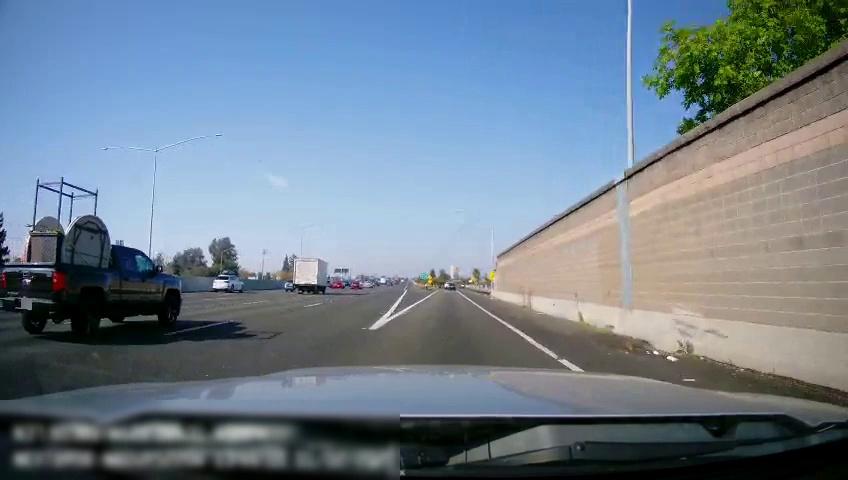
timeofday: Day
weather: Sunny
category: Drivable Space
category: Vehicles | Truck
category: Vehicles | Truck
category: Vehicles | Car
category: Vehicles | Car
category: Lanes | Alternate Lane
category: Lanes | Alternate Lane
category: Lanes | Alternate Lane
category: Lanes | Alternate Lane
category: Lanes | Alternate Lane